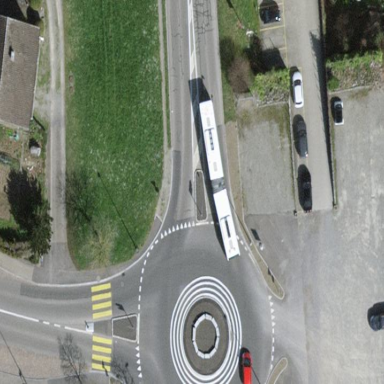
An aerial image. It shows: Secondary road with asphalt surface leading to roundabout junction.